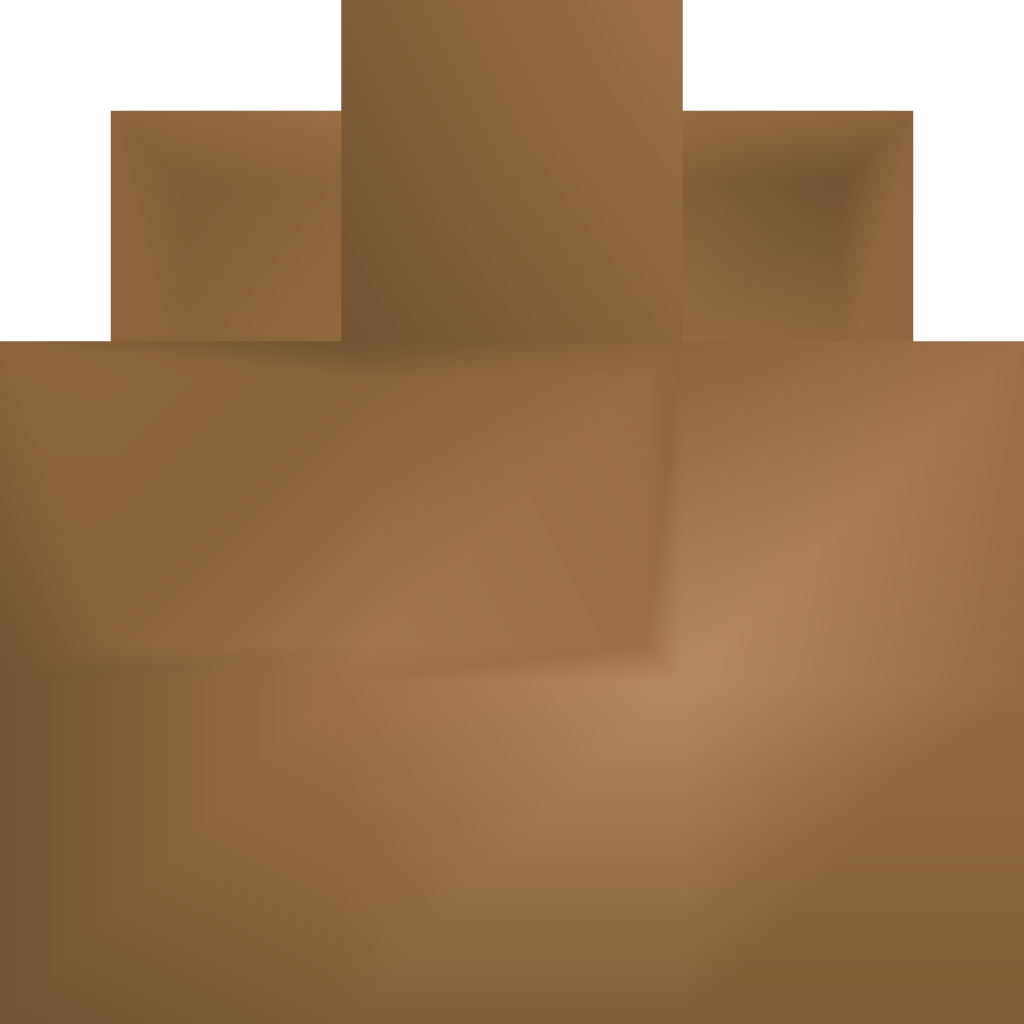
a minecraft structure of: Nether Reactor Light Piece